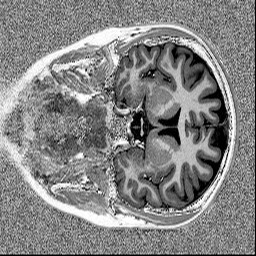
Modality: MP2RAGE
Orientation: coronal
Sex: female